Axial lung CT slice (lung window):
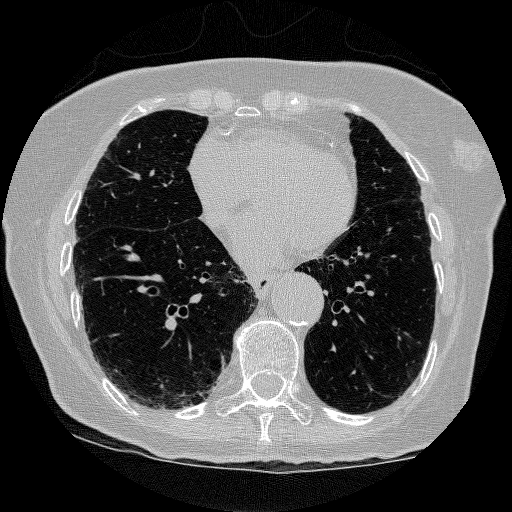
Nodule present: no